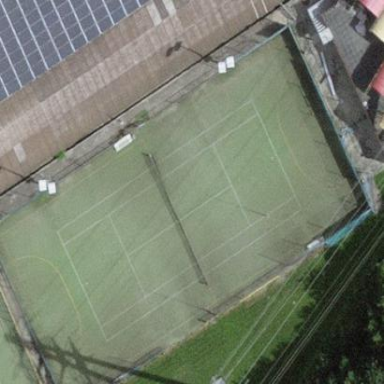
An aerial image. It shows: Tennis court in leisure pitch.